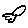
Label: bird